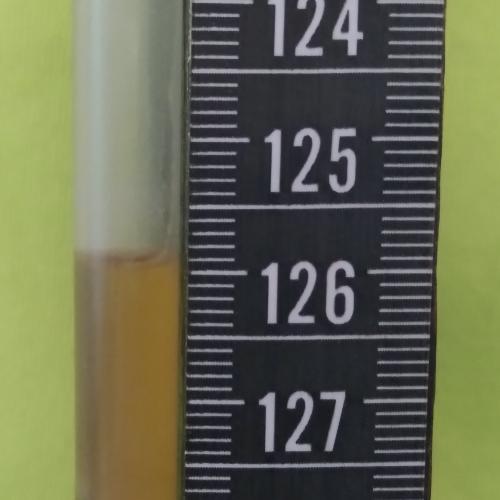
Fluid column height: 125.9 cm